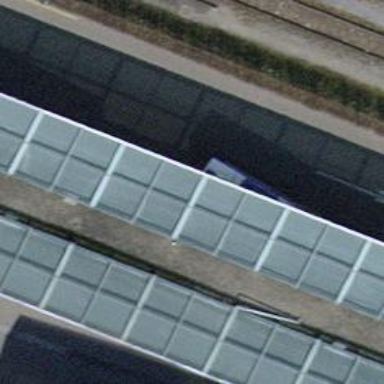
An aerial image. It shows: Platform for public transport on the road.